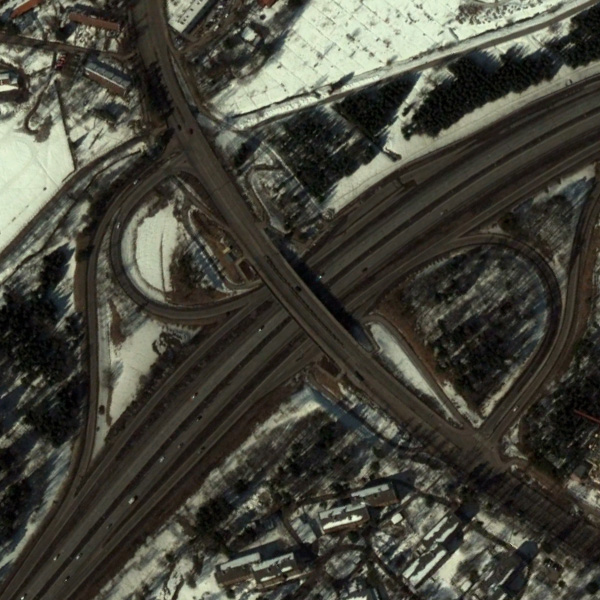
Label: Viaduct